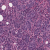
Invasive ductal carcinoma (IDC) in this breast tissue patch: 1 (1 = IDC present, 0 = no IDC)